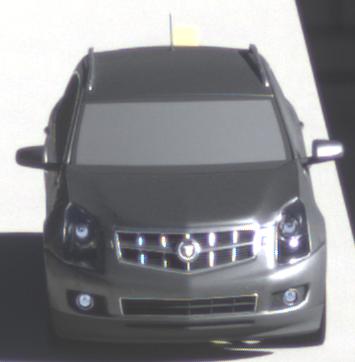
Make: Cadillac
Model: SRX 3.0 V6
Detailed model: SRX (II)
Model produced from: 2010/12
Model produced until: 2012/01
Doors: 5
Color: gray
Road condition: dry road
Daytime: morning or afternoon
Contrast: high contrast